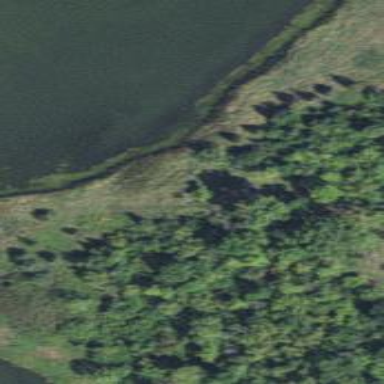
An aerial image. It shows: Beautiful wet meadow natural wetland.